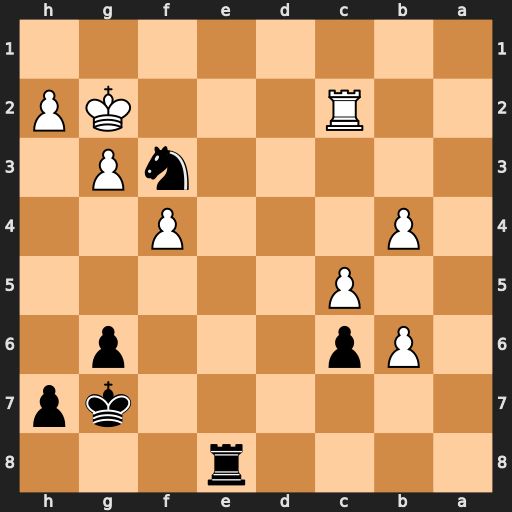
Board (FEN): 4r3/6kp/1Pp3p1/2P5/1P3P2/5nP1/2R3KP/8
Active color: b
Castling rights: -
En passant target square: -
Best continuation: Ne1+ Kh3 Nxc2